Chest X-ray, AP view. Patient: 45 years old, sex M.
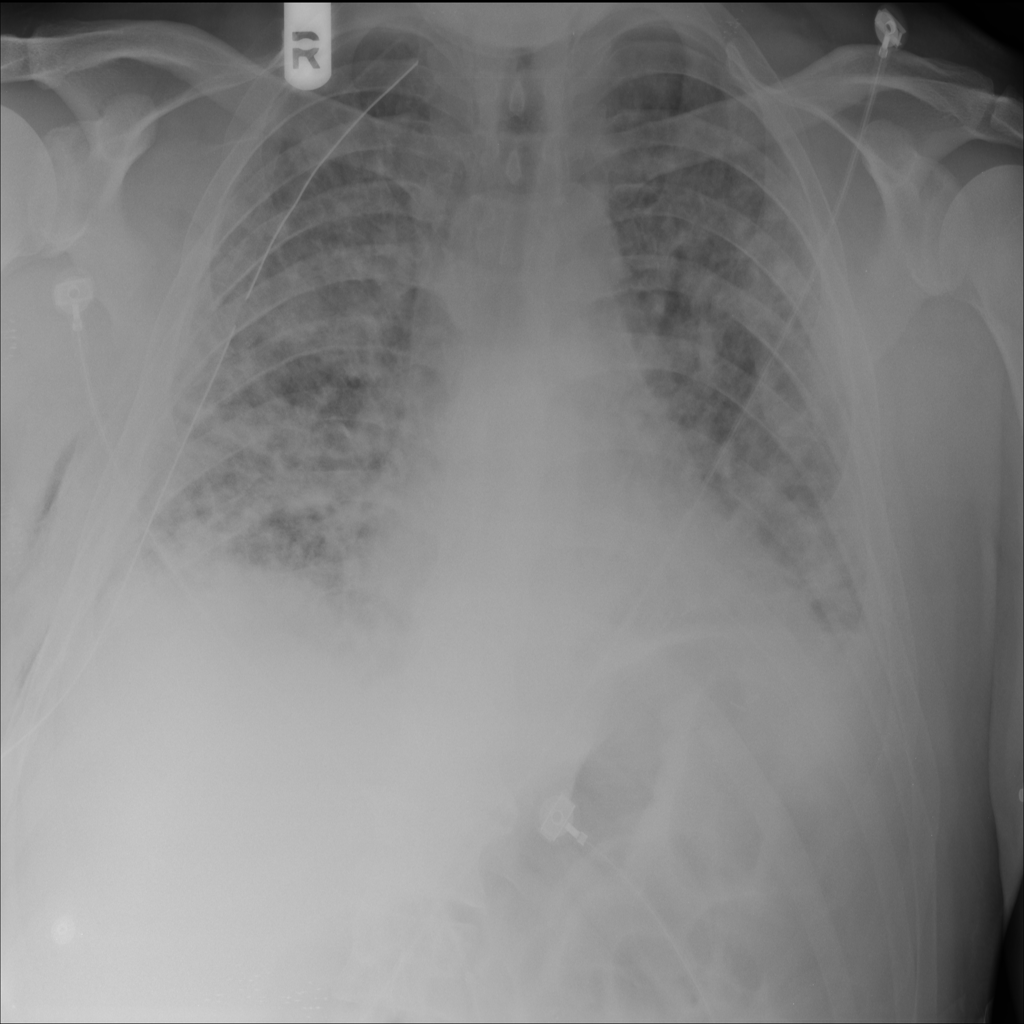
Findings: No Finding